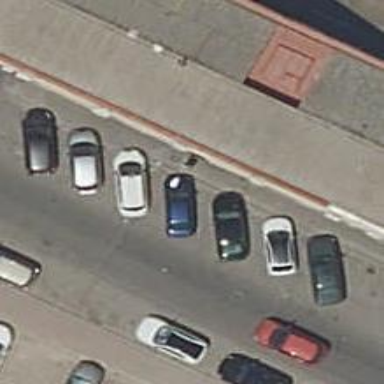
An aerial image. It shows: Taxi stand.